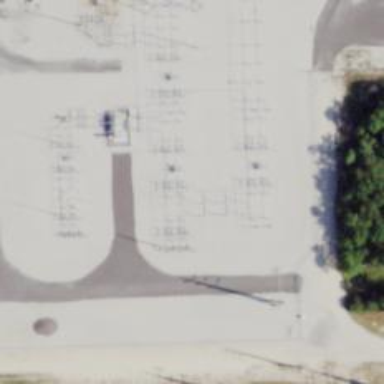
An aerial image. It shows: Switch for power supply.